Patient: sex M, age 71
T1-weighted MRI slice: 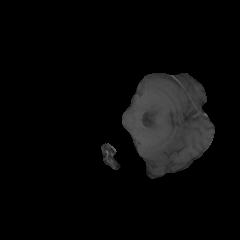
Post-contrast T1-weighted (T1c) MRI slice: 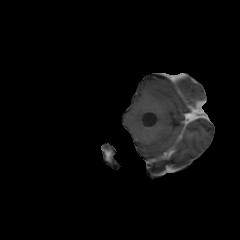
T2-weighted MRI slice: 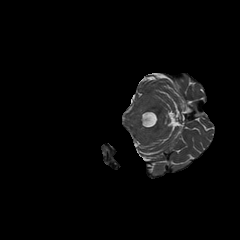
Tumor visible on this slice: no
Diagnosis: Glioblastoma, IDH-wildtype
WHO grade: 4